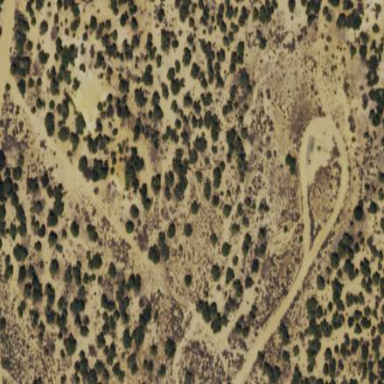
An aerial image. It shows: Brownfield area covered with scrub vegetation.